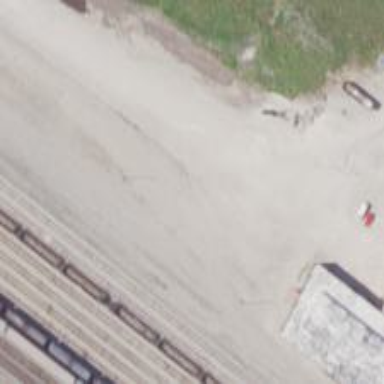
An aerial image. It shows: Railway siding for service.